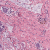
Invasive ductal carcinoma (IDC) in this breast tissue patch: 1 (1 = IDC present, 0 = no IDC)